Question: I'm currently trying to understand the translation of the following PE Code instruction:
'''
004033C0 | .-E9 3BDCFFFF | JMP seh_exam.<PHONE>
'''
I did a little bit of research on my own and since it is an unconditional jump I assume it is the instruction found on the following table:

<URL>
From my understanding, the byte E9 = unconditional jump and, 3B = o0 and DC = 01, where o0 and 01 represent the offset to set the EIP to.
The code jumps up by 9152 bytes, but how exactly does the translation of negative offsets work? Any advice would be appreciated.
PS: not a homework question.
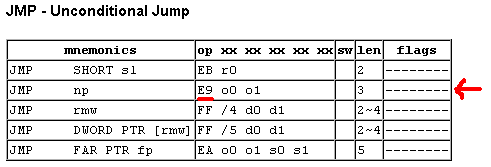
Answer: The instruction in your question is a 'JMP rel32', which isn't included in the table you've shown. You should probably be using a better reference, such as <URL>.
The bytes '3B DC FF FF' in a <URL> the value 'FFFFDC3B' equals '-23C5'.
Your jump instruction begins at '4033C0' and is 5 bytes long. Since the jump displacement is relative to the beginning of the next instruction you get the jump target '4033C0 + 5 - 23C5 == 401000'. Alternatively you could write that as 'truncate_to_32_bits(4033C0 + 5 + FFFFDC3B)'.